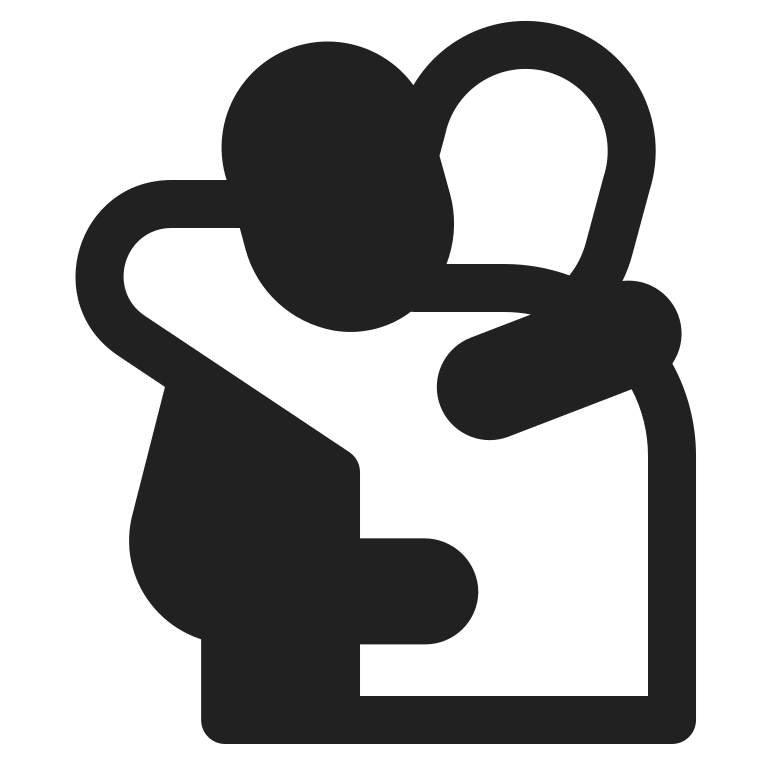
people hugging high contrast